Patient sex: M
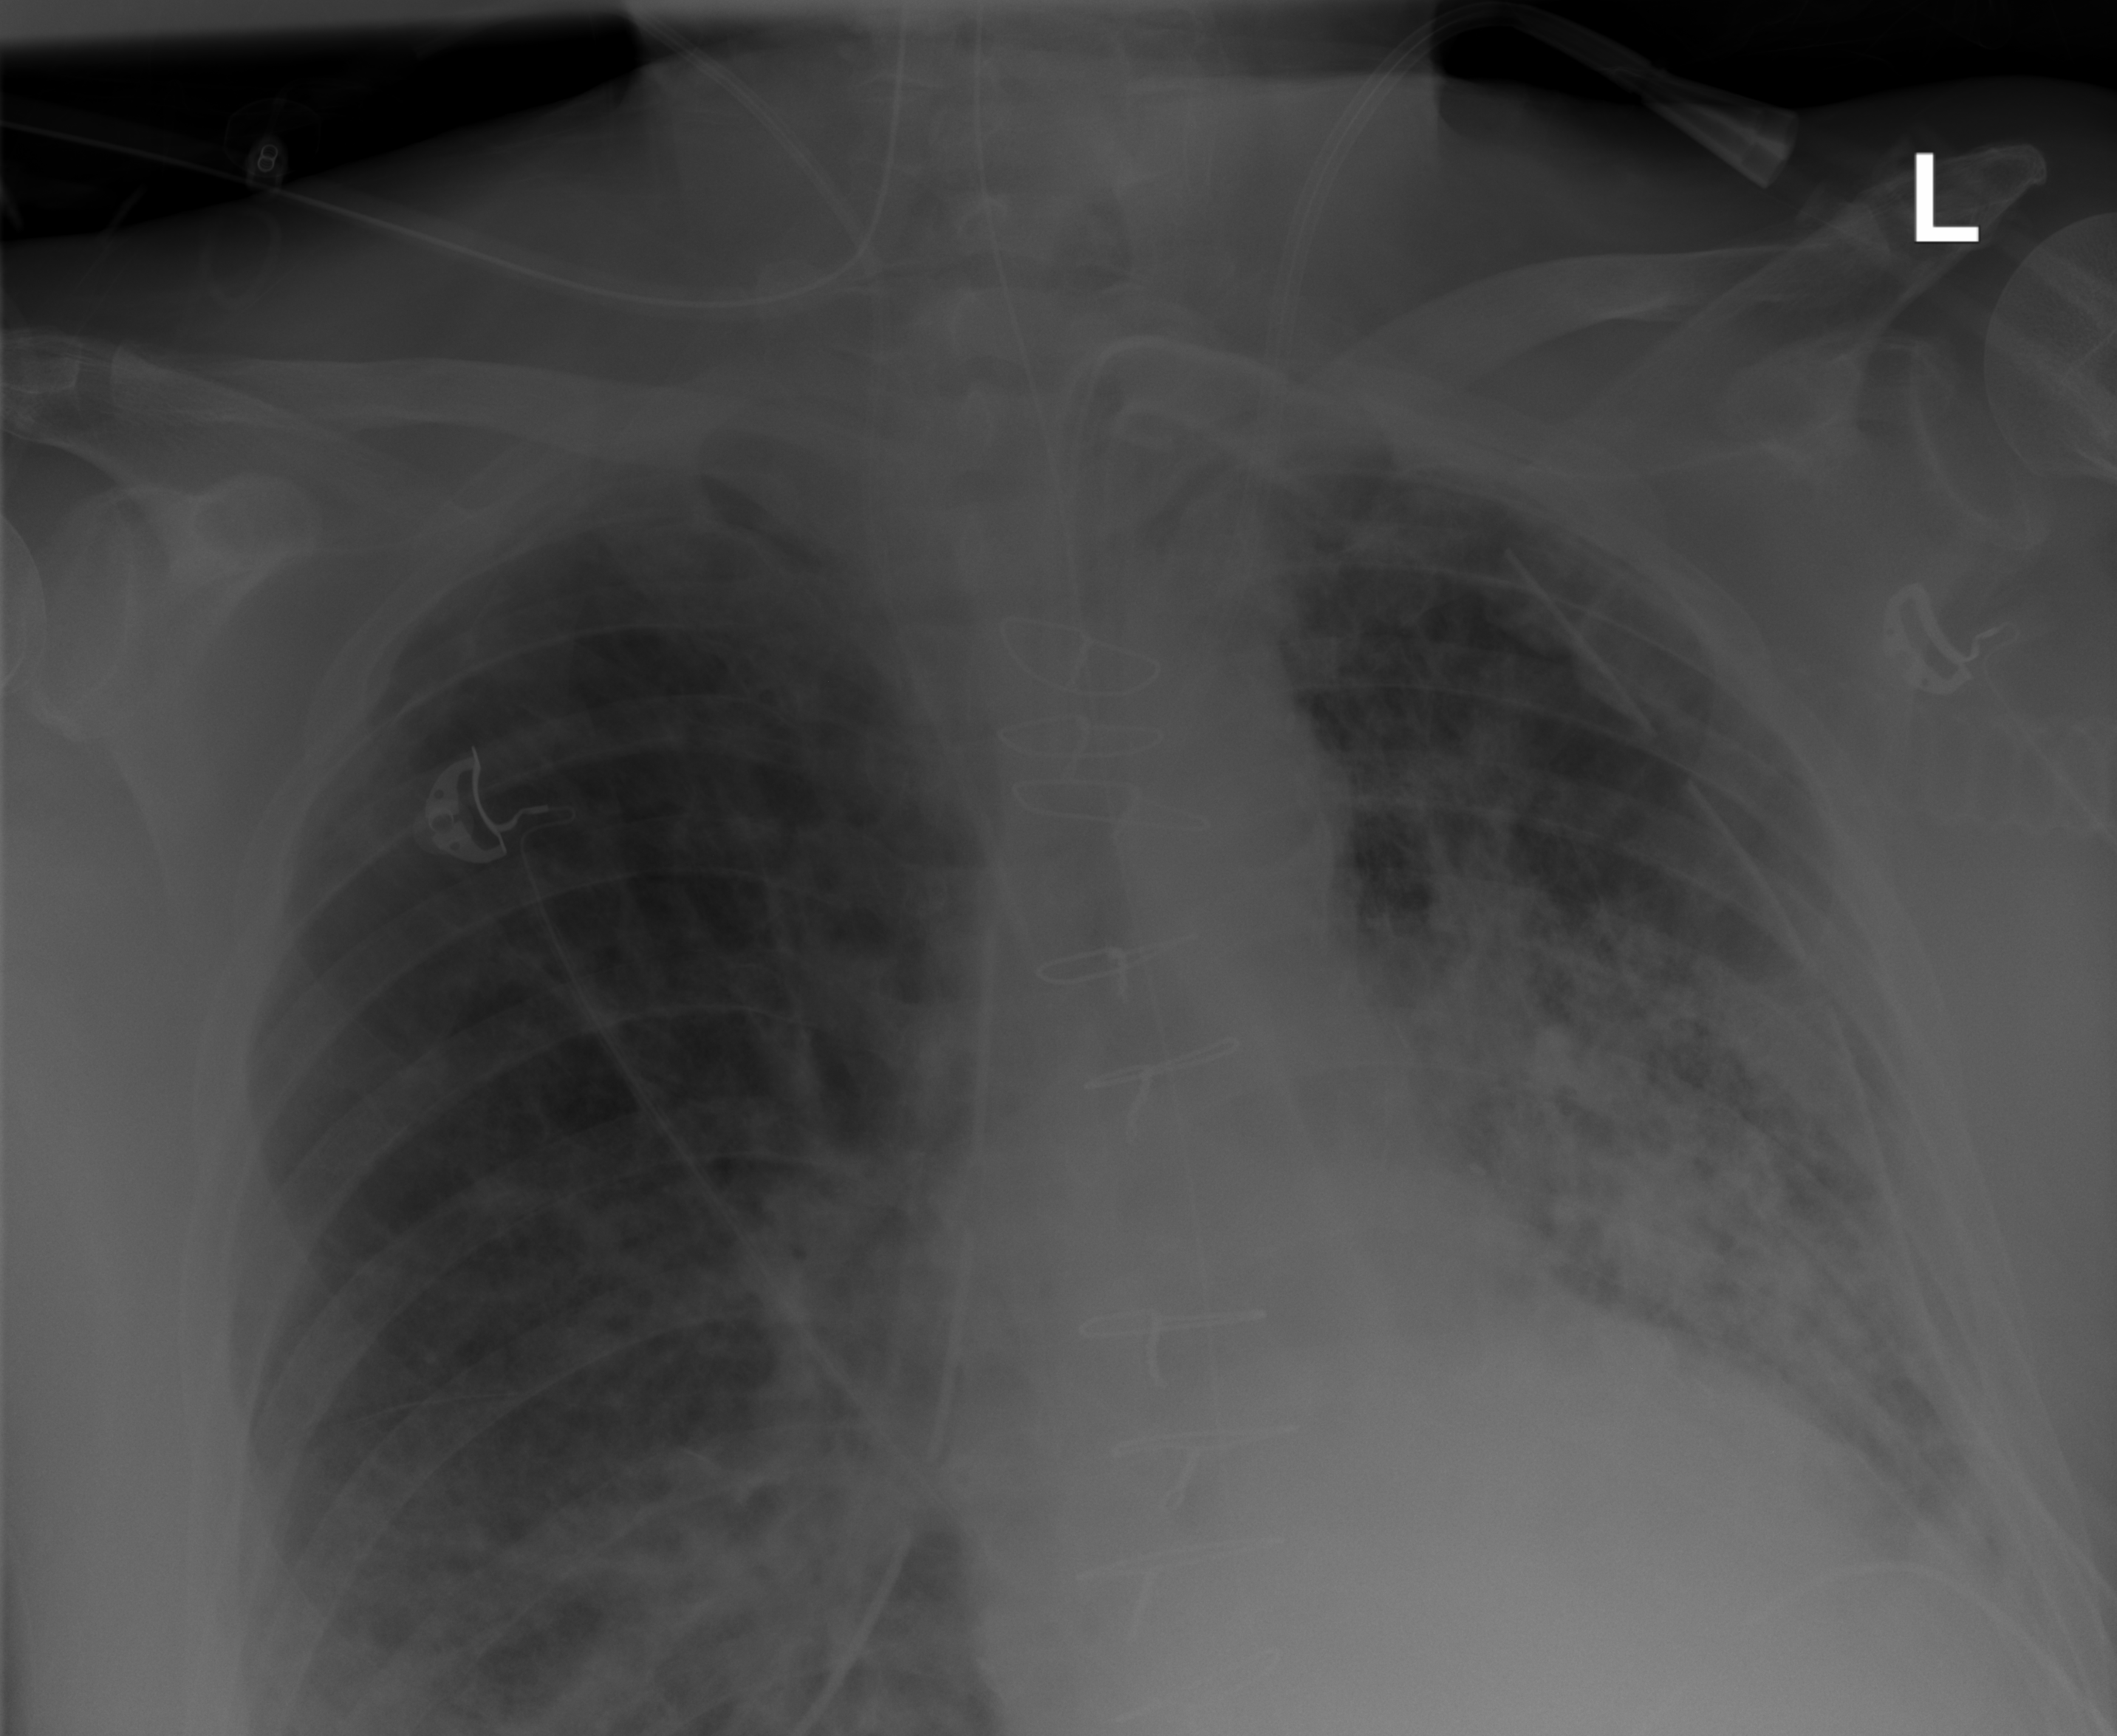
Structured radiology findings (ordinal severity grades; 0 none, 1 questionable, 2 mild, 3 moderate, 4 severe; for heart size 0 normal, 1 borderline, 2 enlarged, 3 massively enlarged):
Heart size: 0
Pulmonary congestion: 0
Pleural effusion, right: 1
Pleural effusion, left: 2
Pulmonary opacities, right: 3
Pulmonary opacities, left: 3
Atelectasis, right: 2
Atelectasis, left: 2